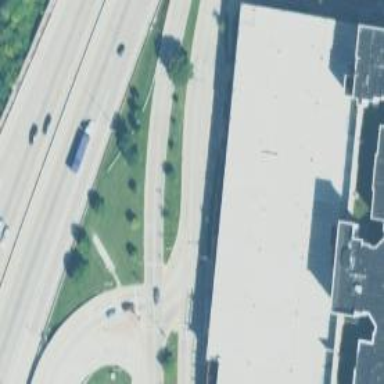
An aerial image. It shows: Secondary road with separate sidewalk.